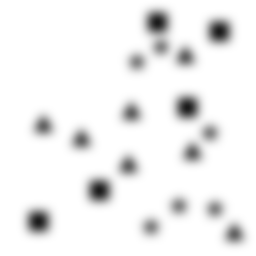
Squares: 5
Triangles: 7
Stars: 6
Total shapes: 18